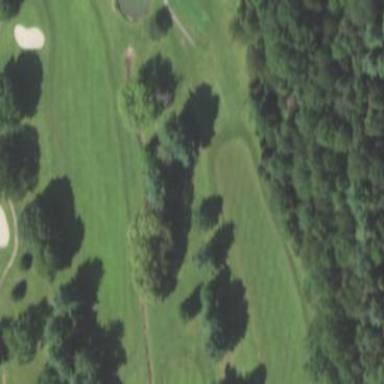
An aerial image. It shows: Rough grassy area used for golf.